Question:
I need to implement this tooltip view like iphone in android code
I refer the link below for editext focus
<URL>
and for pop up
<URL>
Please help me for this
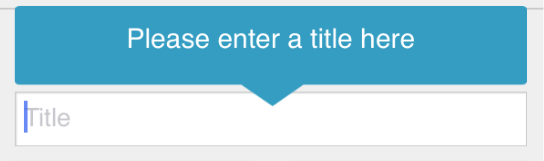
Answer: I would suggest instead of developing your own tooltip, why don't you use some predefined lib and modify it.
here is good example which can fulfil your requirement
<URL>

I hope this will help you.